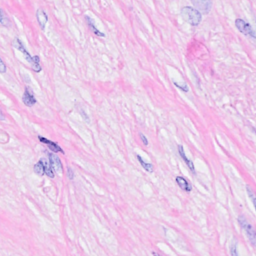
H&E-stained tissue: Breast